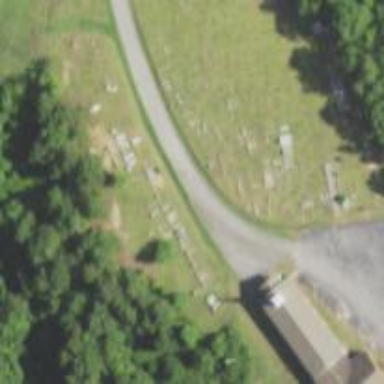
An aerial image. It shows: Cemetery.